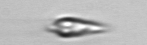
Label: Oxytoxum